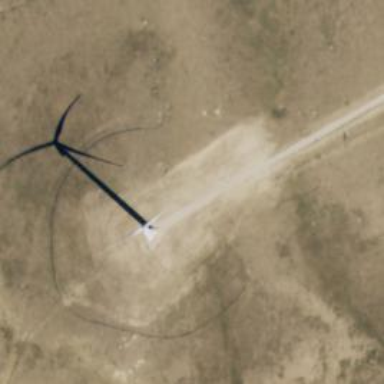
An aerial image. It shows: Wind turbine generator that utilizes wind as its source for generating electricity. It is of the horizontal axis type.